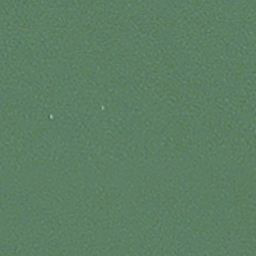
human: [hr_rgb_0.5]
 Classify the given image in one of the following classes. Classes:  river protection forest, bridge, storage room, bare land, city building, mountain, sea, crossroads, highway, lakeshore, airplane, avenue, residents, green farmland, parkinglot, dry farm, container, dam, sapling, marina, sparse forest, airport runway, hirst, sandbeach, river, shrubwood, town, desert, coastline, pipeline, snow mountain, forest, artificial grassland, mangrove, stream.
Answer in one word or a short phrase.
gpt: sea